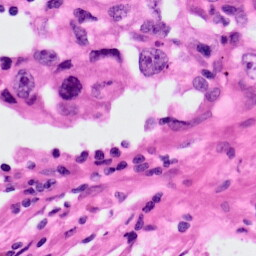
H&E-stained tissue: Lung